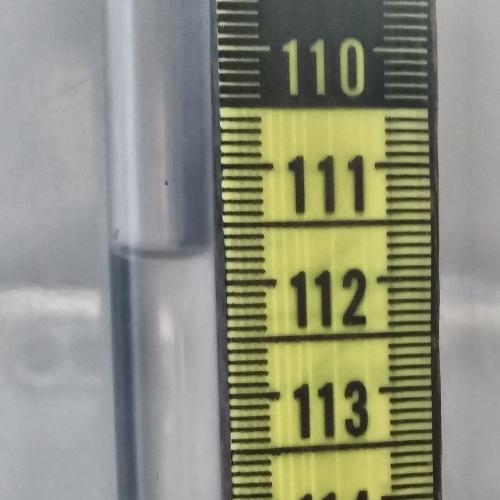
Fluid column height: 111.7 cm